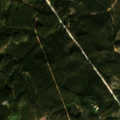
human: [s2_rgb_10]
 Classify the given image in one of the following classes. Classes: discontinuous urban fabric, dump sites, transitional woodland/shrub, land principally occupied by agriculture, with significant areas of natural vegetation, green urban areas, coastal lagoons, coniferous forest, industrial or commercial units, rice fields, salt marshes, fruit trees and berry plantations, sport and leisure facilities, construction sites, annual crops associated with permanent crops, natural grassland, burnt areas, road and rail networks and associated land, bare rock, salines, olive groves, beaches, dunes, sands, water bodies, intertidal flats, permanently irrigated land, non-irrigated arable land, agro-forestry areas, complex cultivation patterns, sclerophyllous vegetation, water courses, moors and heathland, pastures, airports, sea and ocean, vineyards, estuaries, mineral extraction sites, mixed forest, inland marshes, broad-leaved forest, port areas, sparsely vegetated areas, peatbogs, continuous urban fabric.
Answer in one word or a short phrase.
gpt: broad-leaved forest, mixed forest, transitional woodland/shrub